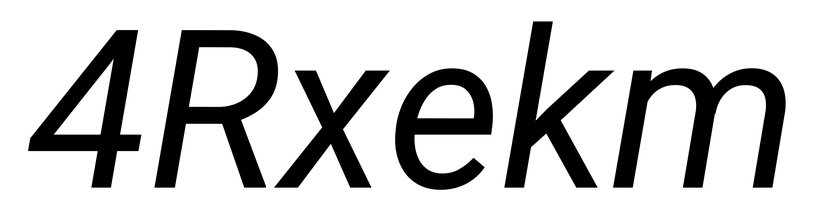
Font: Roboto-Italic_Italic